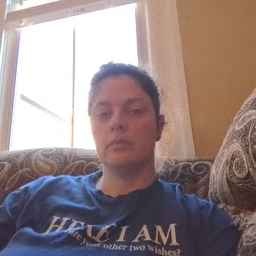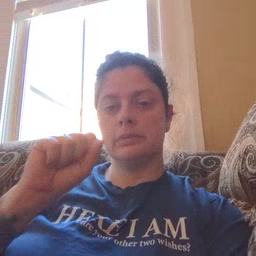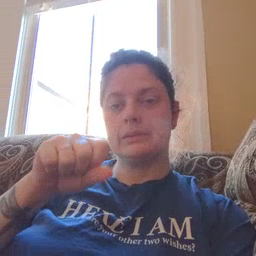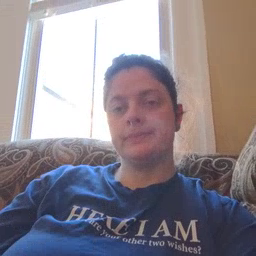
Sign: yes